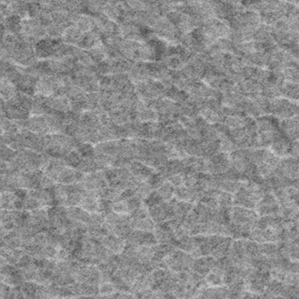
Label: frost